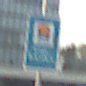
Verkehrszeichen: Wasserschutzgebiet
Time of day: SunriseSunset
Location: Outdoor (Urban)
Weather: PartlyCloudy
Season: NotSpecified
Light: Natural